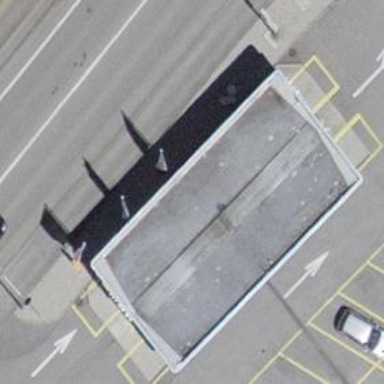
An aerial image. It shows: View of roof of building.